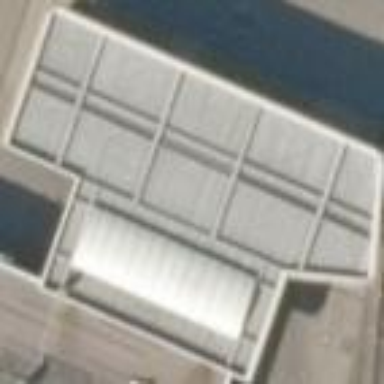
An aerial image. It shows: Fuel station located under roof.